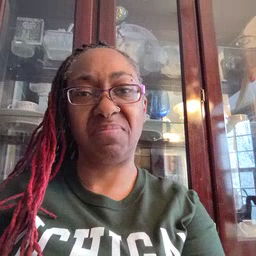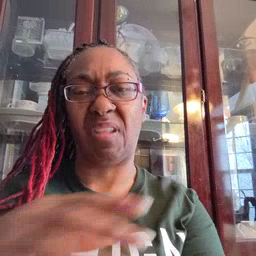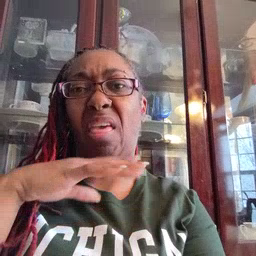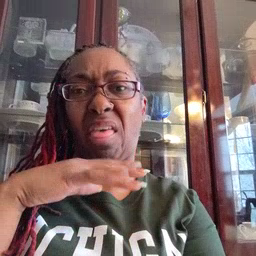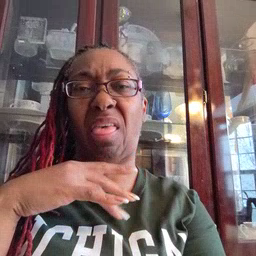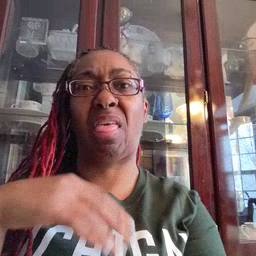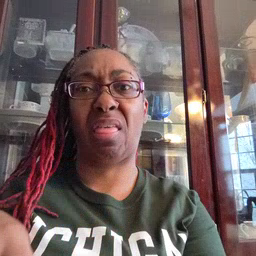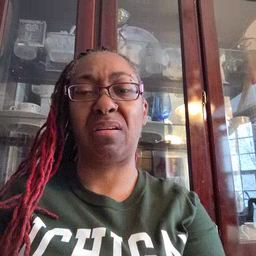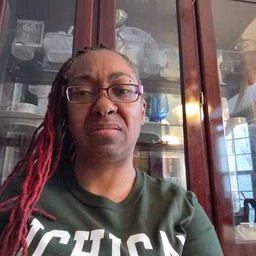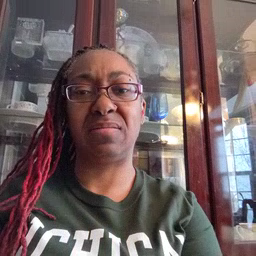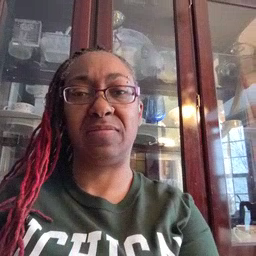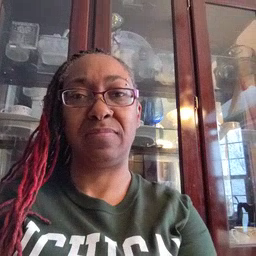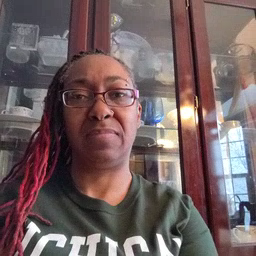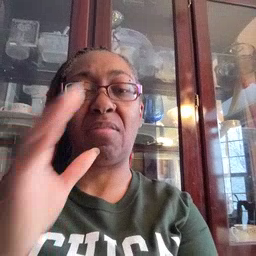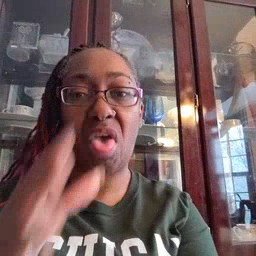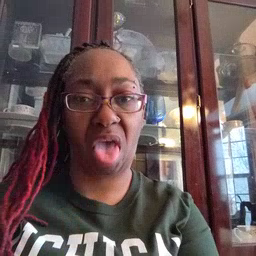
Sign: yucky